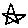
Label: star